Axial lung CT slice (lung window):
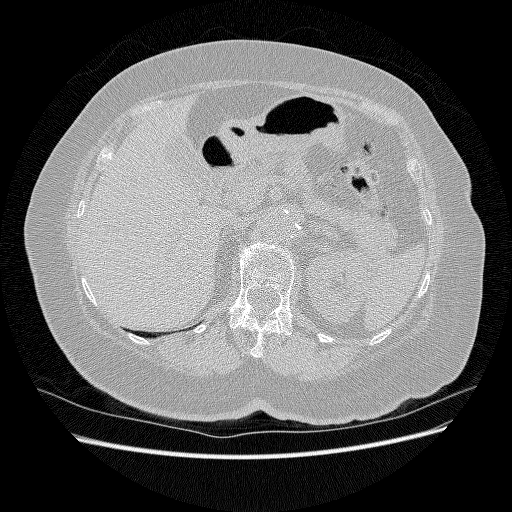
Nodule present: no